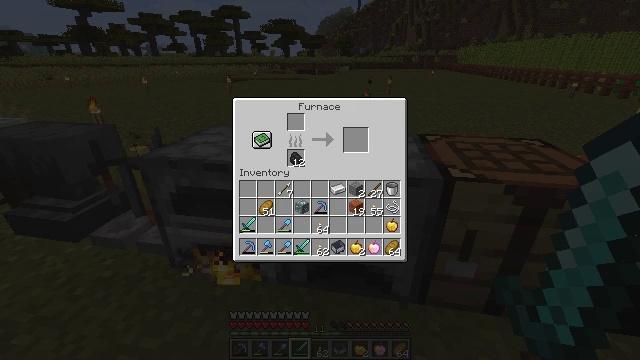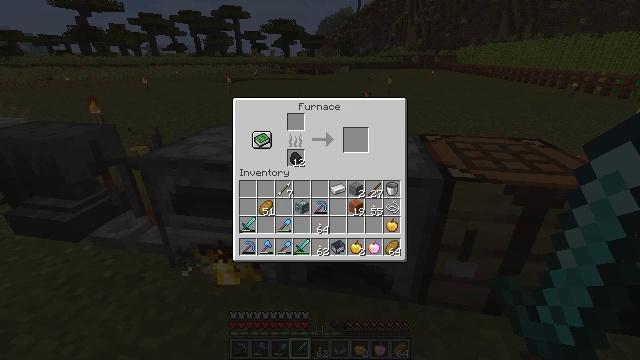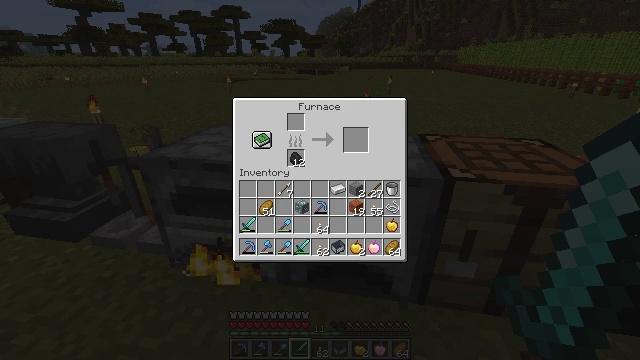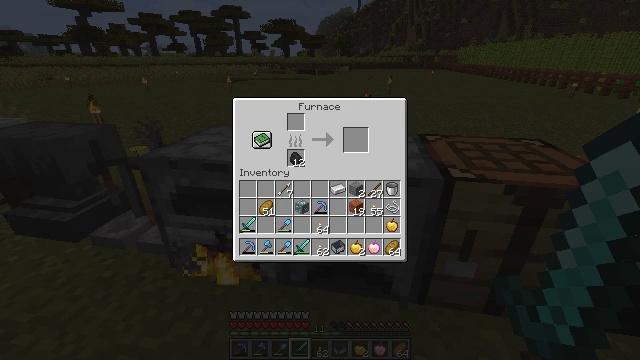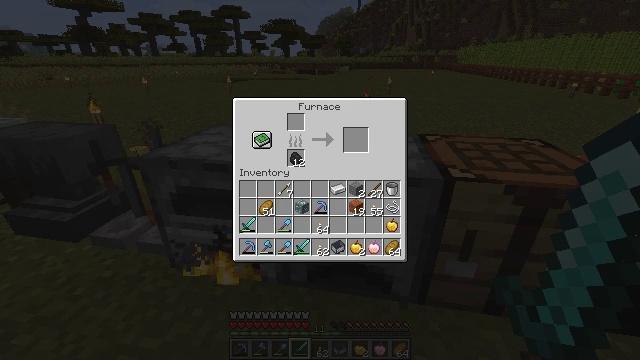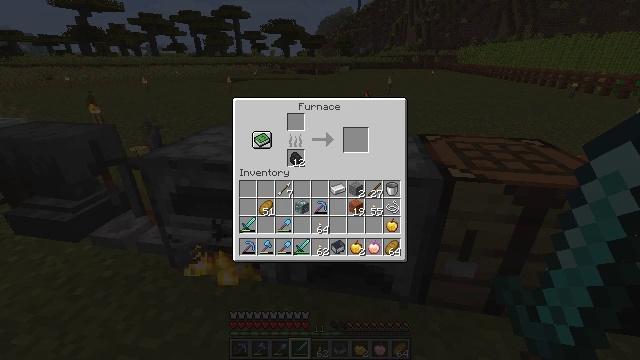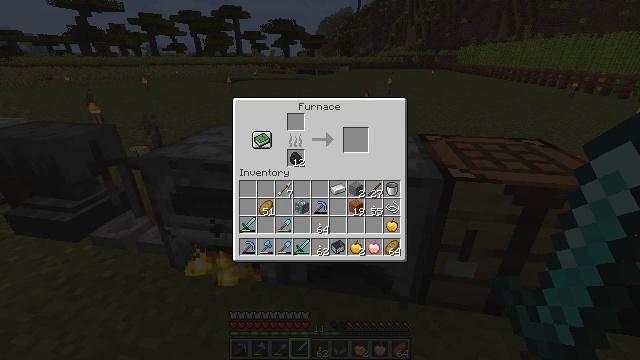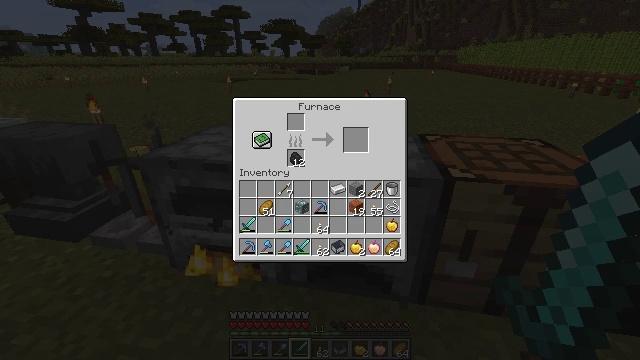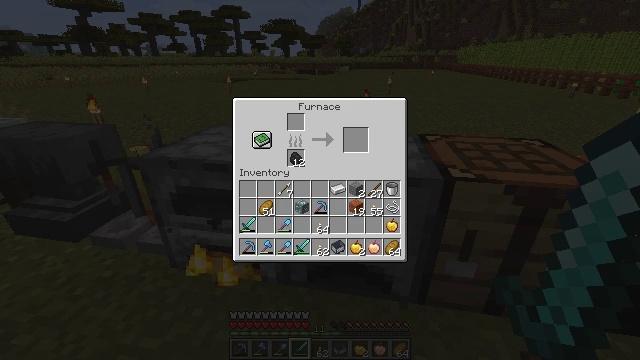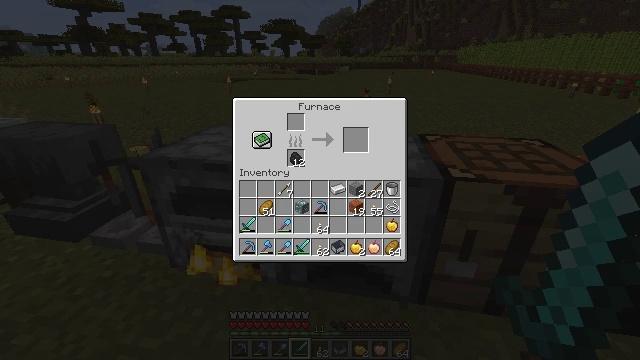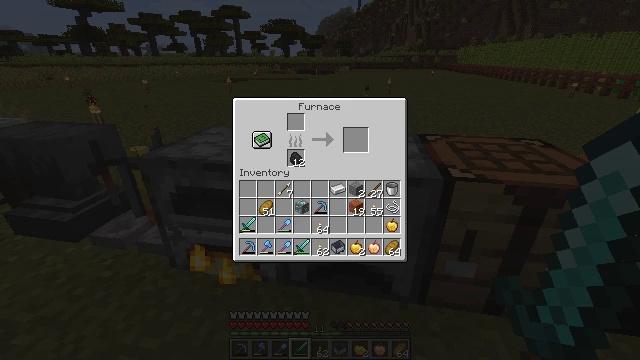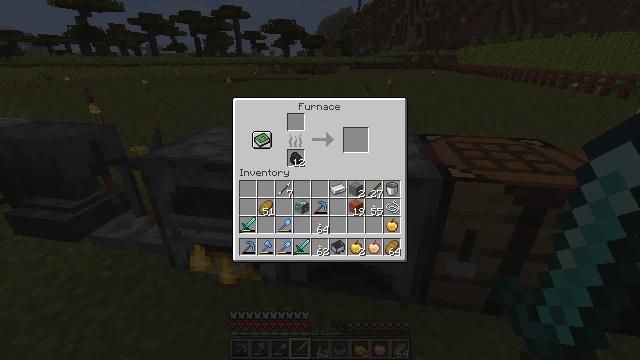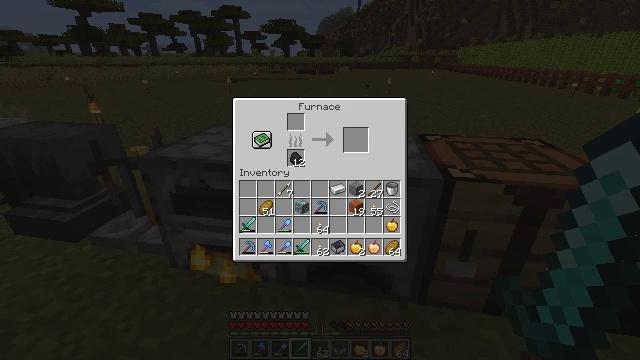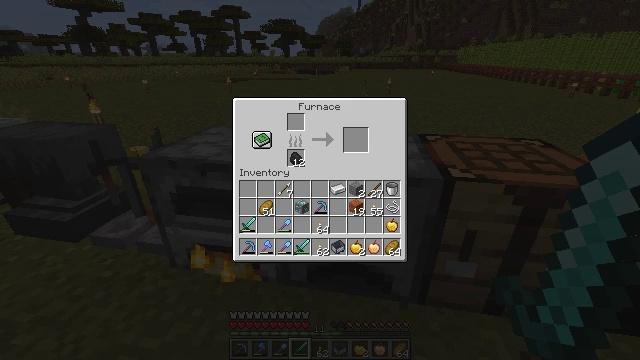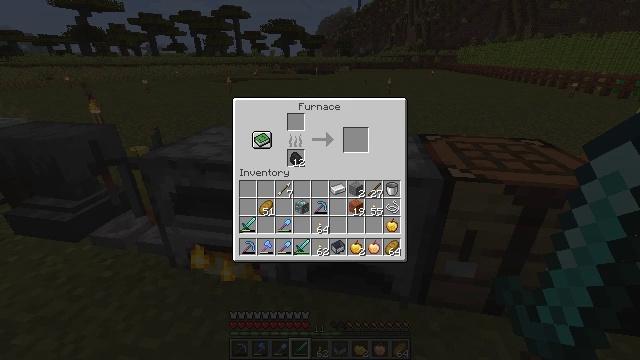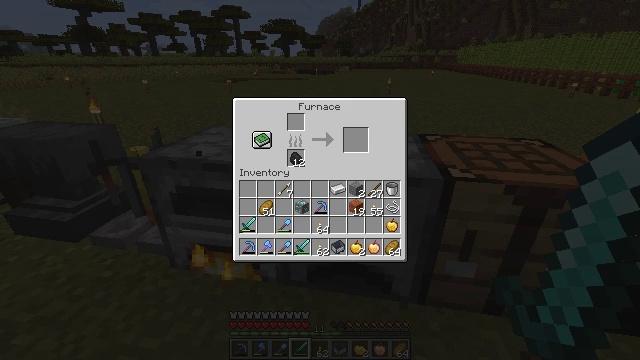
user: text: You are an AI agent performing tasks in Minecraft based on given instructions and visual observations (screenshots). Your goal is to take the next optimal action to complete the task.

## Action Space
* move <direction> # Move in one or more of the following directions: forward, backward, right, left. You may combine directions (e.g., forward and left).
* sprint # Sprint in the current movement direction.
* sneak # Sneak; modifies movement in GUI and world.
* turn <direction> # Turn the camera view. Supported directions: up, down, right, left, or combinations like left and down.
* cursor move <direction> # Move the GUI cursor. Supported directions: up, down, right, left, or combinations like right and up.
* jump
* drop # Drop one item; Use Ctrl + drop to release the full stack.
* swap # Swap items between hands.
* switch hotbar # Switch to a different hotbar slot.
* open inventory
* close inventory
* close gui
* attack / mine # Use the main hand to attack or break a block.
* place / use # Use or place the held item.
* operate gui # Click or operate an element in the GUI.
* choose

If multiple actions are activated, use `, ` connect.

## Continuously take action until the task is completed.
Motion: motion action
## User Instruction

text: Combine materials in the crafting table to form a diamond.
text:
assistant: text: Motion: no_op
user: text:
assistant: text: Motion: no_op
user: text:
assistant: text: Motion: no_op
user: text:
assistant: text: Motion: no_op
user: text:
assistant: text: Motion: no_op
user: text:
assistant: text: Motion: no_op
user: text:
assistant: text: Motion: no_op
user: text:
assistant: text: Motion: no_op
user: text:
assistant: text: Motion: no_op
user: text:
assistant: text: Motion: no_op
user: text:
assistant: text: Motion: no_op
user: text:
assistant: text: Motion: no_op
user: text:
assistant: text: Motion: no_op
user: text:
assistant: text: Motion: no_op
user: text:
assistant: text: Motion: no_op
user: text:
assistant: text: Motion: no_op
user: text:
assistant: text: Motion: no_op
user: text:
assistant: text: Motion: no_op
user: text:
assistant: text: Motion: no_op
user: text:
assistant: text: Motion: no_op
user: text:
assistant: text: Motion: no_op
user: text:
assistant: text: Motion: no_op
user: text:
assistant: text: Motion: no_op
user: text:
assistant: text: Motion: no_op
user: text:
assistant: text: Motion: no_op
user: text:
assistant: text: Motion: no_op
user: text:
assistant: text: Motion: no_op
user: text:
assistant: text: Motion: no_op
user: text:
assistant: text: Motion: no_op
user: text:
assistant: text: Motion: no_op